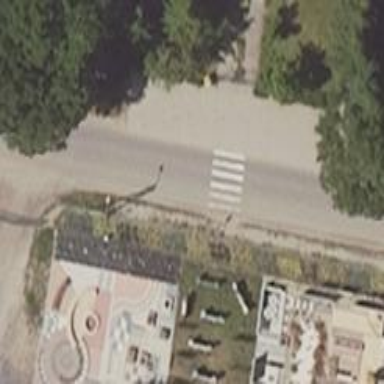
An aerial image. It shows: Zebra crossing on the road.